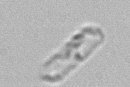
Label: Dactyliosolen_fragilissimus